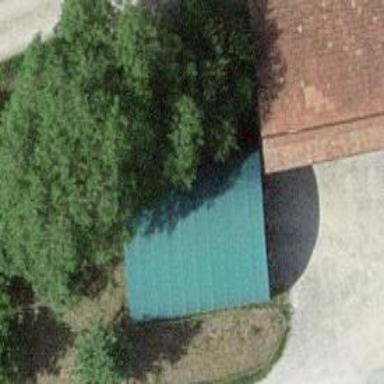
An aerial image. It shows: Rural barn.